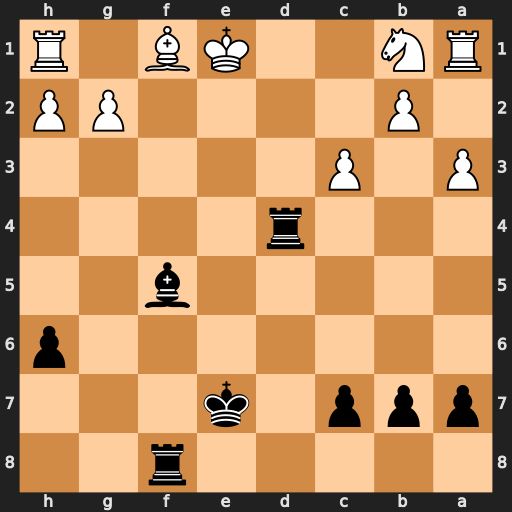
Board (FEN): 5r2/ppp1k3/7p/5b2/3r4/P1P5/1P4PP/RN2KB1R
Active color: b
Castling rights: KQ
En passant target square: -
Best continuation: Re4+ Kd1 Bg4+ Kc2 Re1